Field crop: maize
Growth stage: 1
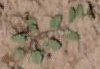
Species: convolvulus